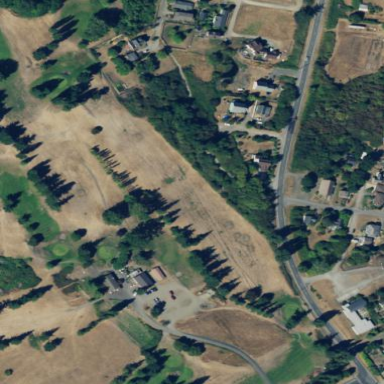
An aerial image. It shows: Leisure land designated as 9-hole golf course.